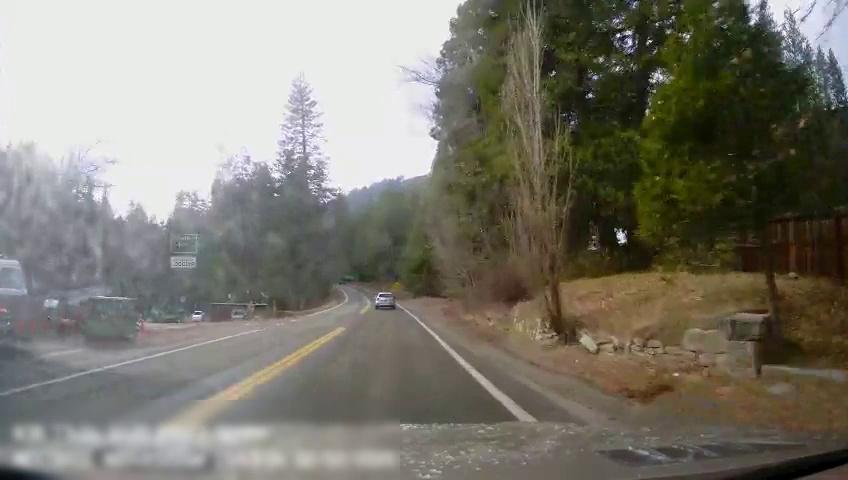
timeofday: Day
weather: Sunny
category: Drivable Space
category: Vehicles | Other LV
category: Vehicles | Car
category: Vehicles | Car
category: Vehicles | Car
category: Lanes | Opposite Lane
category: Lanes | Current Lane
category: Lanes | Current Lane
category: Lanes | Current Lane